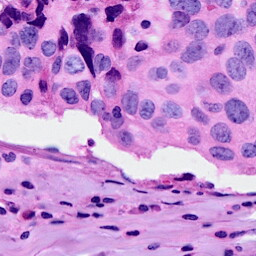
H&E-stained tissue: Breast